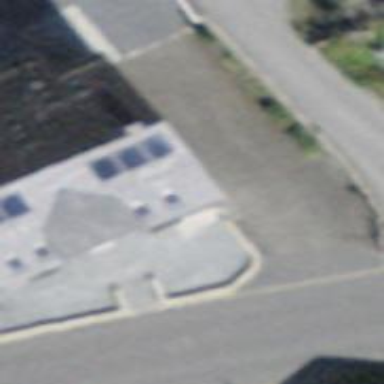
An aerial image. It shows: Restaurant.